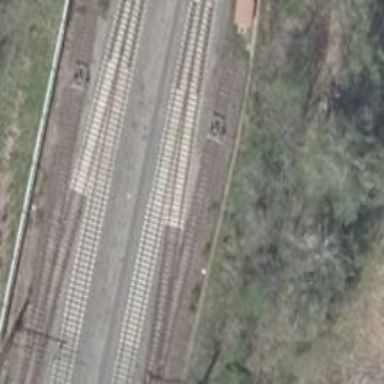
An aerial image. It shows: Electrified rail siding with contact line.